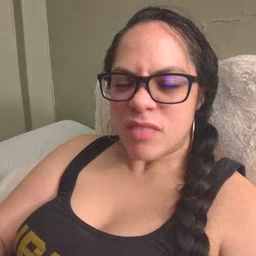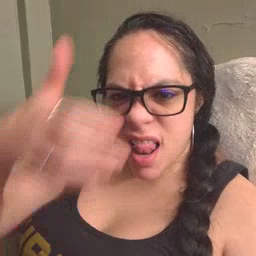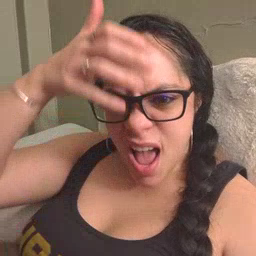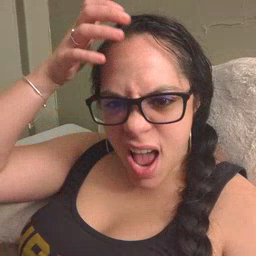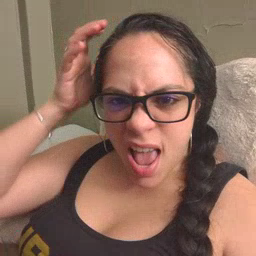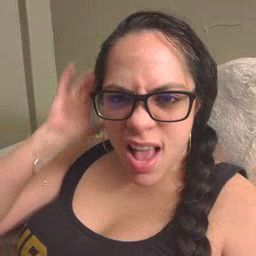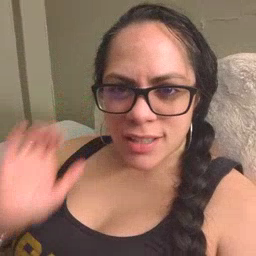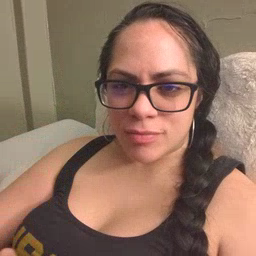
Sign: lion